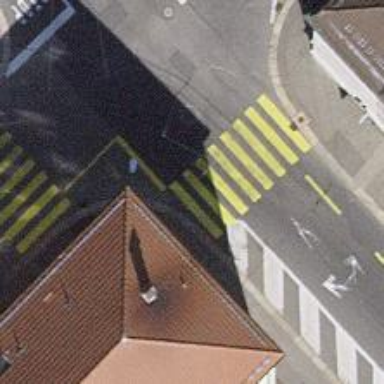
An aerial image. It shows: Uncontrolled crossing on the road.